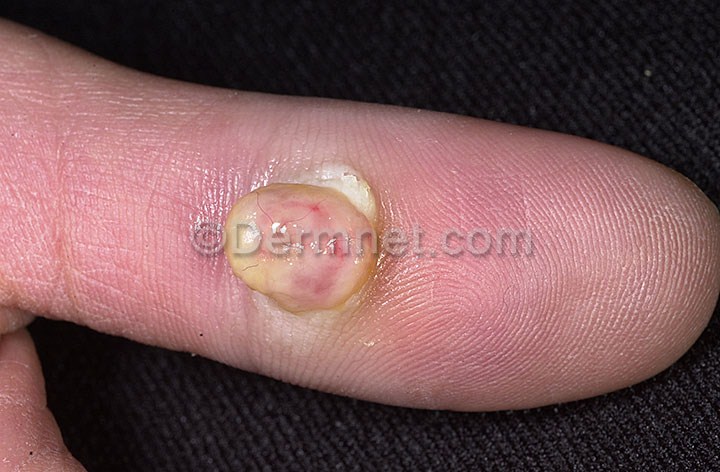
Disease: Vascular Tumors